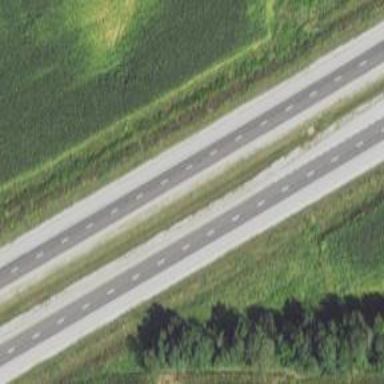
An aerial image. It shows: This image shows trunk highway that functions as expressway.